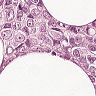
Metastatic tissue present: yes